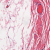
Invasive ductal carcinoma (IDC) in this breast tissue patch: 0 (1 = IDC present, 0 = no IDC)